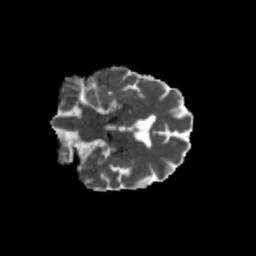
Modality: MD
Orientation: coronal
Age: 56
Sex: male
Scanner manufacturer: siemens
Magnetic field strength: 3 T
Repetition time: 4.71 s
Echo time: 0.0906 s